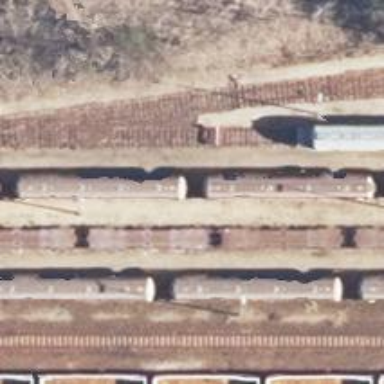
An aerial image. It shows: Railway yard.